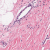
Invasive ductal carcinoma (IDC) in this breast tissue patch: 0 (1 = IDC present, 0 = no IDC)